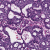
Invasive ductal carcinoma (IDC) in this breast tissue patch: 1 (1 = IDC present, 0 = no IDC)